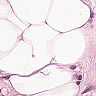
Metastatic tissue present: yes